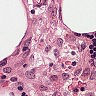
Metastatic tissue present: no